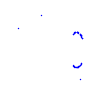
Particle: proton